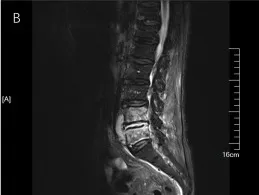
MRI results of lumbar plain scan. The result of T2FS.
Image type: radiology (mri)